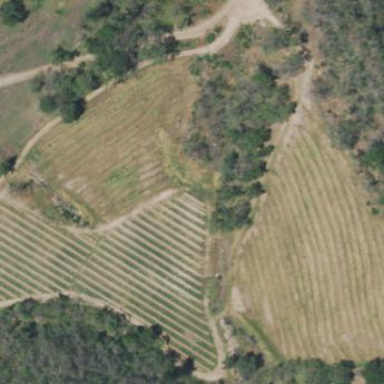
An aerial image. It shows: Vineyard with wine grapes as the crop.